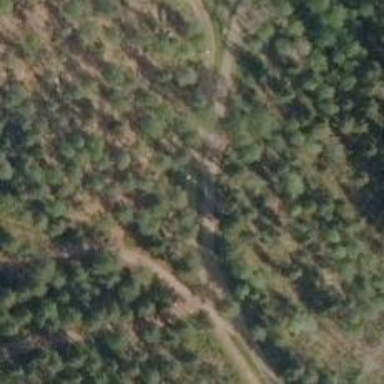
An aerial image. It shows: Track road groomed for walking.